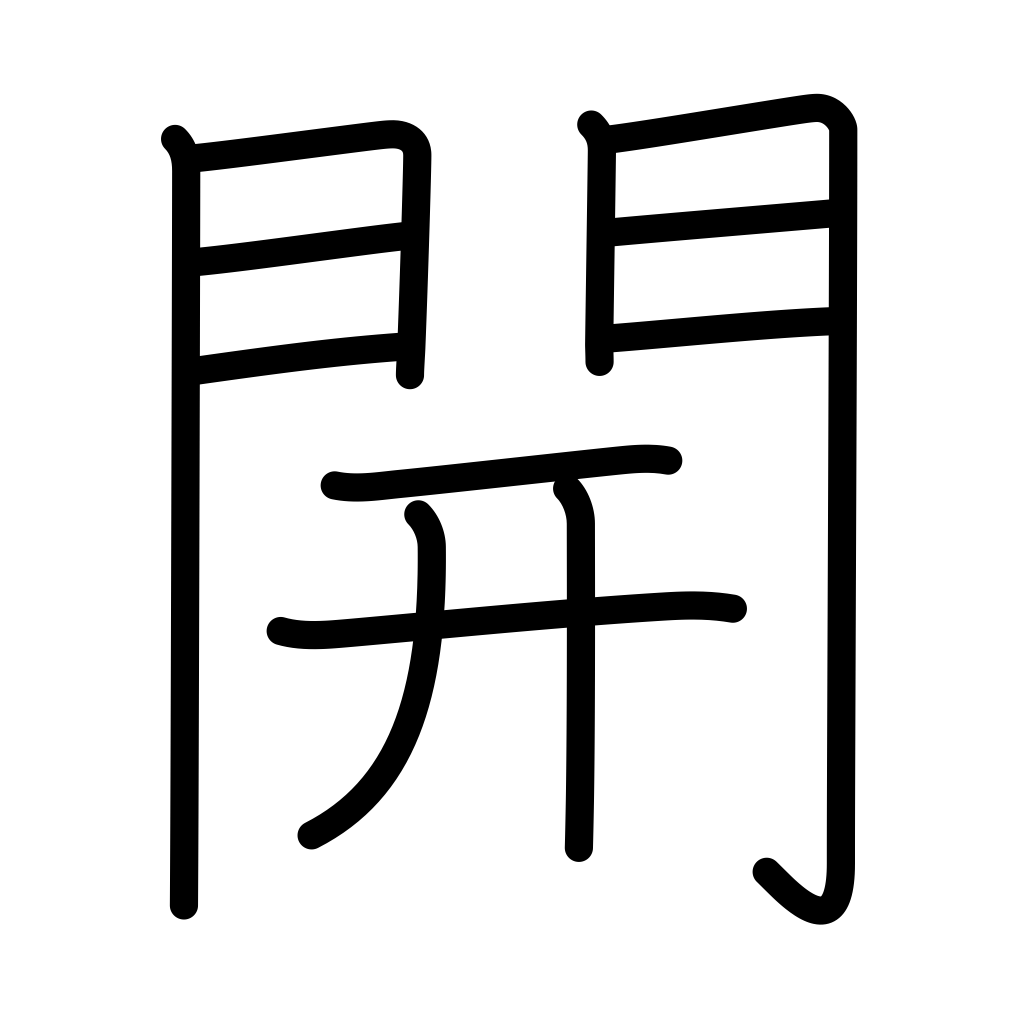
Meaning: open, unfold, unseal